Field crop: maize
Growth stage: 2
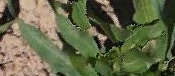
Species: maize